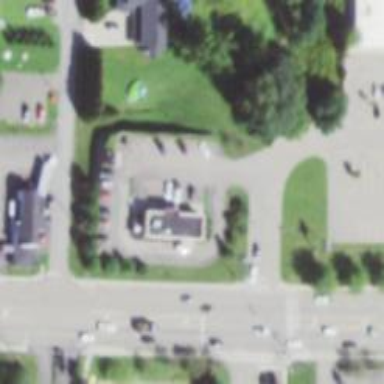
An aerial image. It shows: Parking space is available.